Interaction volume radius: 5 \u00c5
Interaction volume height: 30 \u00c5
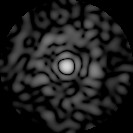
Disorder parameter: 0.8501